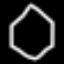
Label: octagon